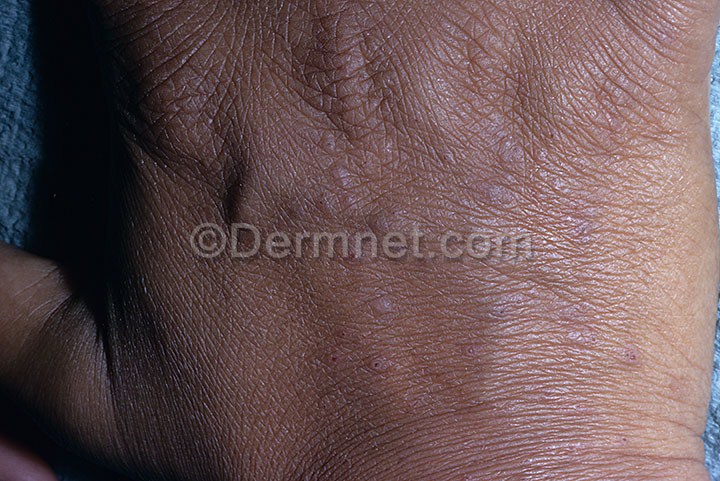
Disease: Eczema Photos